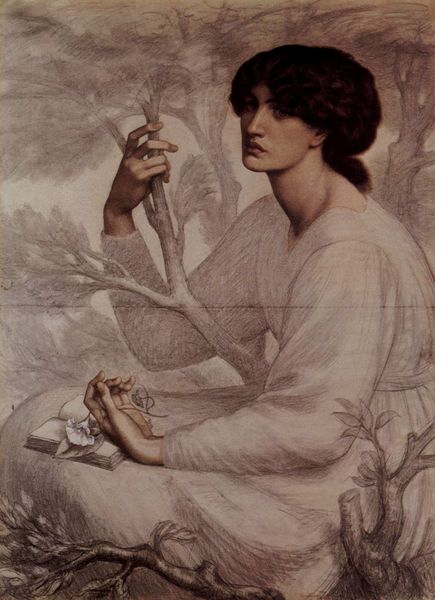
Titel: Der Tagtraum
Künstler: Dante Gabriel Rossetti
Standort: Oxford
Institution: Ashmolean Museum of Art
Schlagwörter: baum, blätter, gemälde, hand, haut, himmel, kopf, laub, schatten, weiß, bäume, sitzen, äste, ausschnitt, blume, blumen, braun, finger, frau, frisur, grau, haar, hintergrund, kleid, licht, mund, nase, ohr, profil, schwarz, skizze, zeichnung, blick, blüte, dame, gürtel, rose, rot, malerei, rock, symbolismus, arm, arme, augen, band, blass, falten, gesicht, halten, knoten, tod, trauer, bild, bildnis, hals, hände, portrait, porträt, ast, natur, zweige, gewand, haare, sitzend, blatt, pflanze, augenbrauen, england, kinn, krone, lippe, lippen, schön, traurig, wald, beine, dutt, studie, zöpfe, farbe, weis, ausdruck, grisaille, jugendstil, zopf, ernst, floral, lesen, festhalten, melancholie, muse, hochgesteckt, stimmung, schoß, nagel, nägel, dreiviertelprofil, surreal, lose, haarknoten, buch, winde, zweig, druck, bleistift, lilie, heft, halbprofil, büchlein, sehnsucht, leid, leiden, geäst, nymphe, braub, präraffaeliten, venus, femme, wicke, aufgeschlagen, khnopff, art deco, elfe, anmut, poesie, vorzeichnung, coloriert, huile, haös, visage, sehnsüchtig, tagebuch, klammern, daphne, abgesägt, livre, coiffure, burne jones, mains, ewand, verwoben, branches, umgreifen, äsgte, ausgemalt, préraphaélites, bleistoft, unausgemalt, schmoll, +ast, nebel schwarz, frau mit blume, analogie, sand, écrivaine, pré-raphaelite